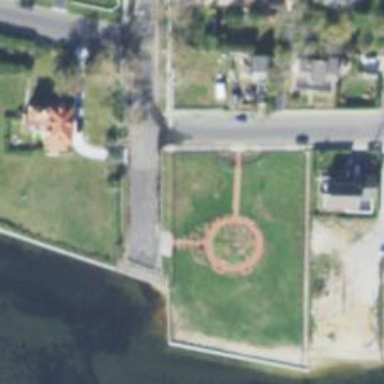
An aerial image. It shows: Memorial site with historic significance.